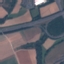
Label: Highway